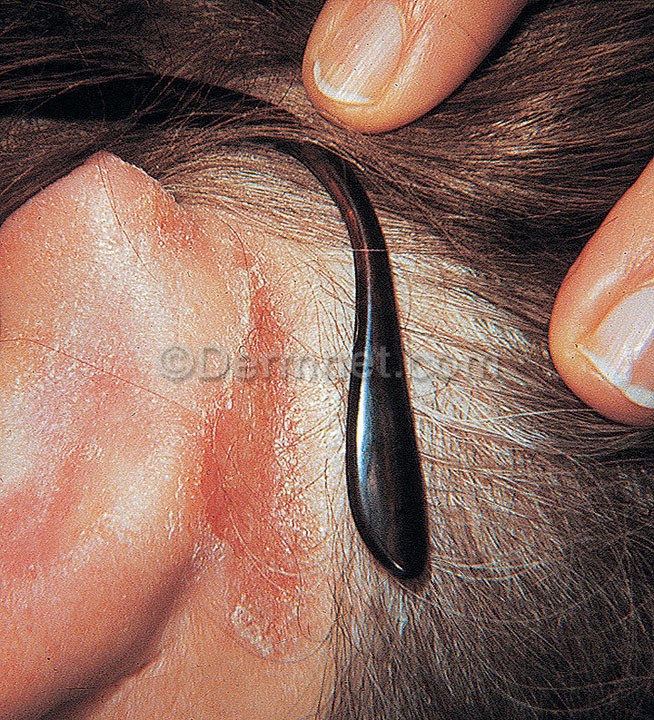
Disease: Poison Ivy Photos and other Contact Dermatitis